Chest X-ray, AP view. Patient: 30 years old, sex F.
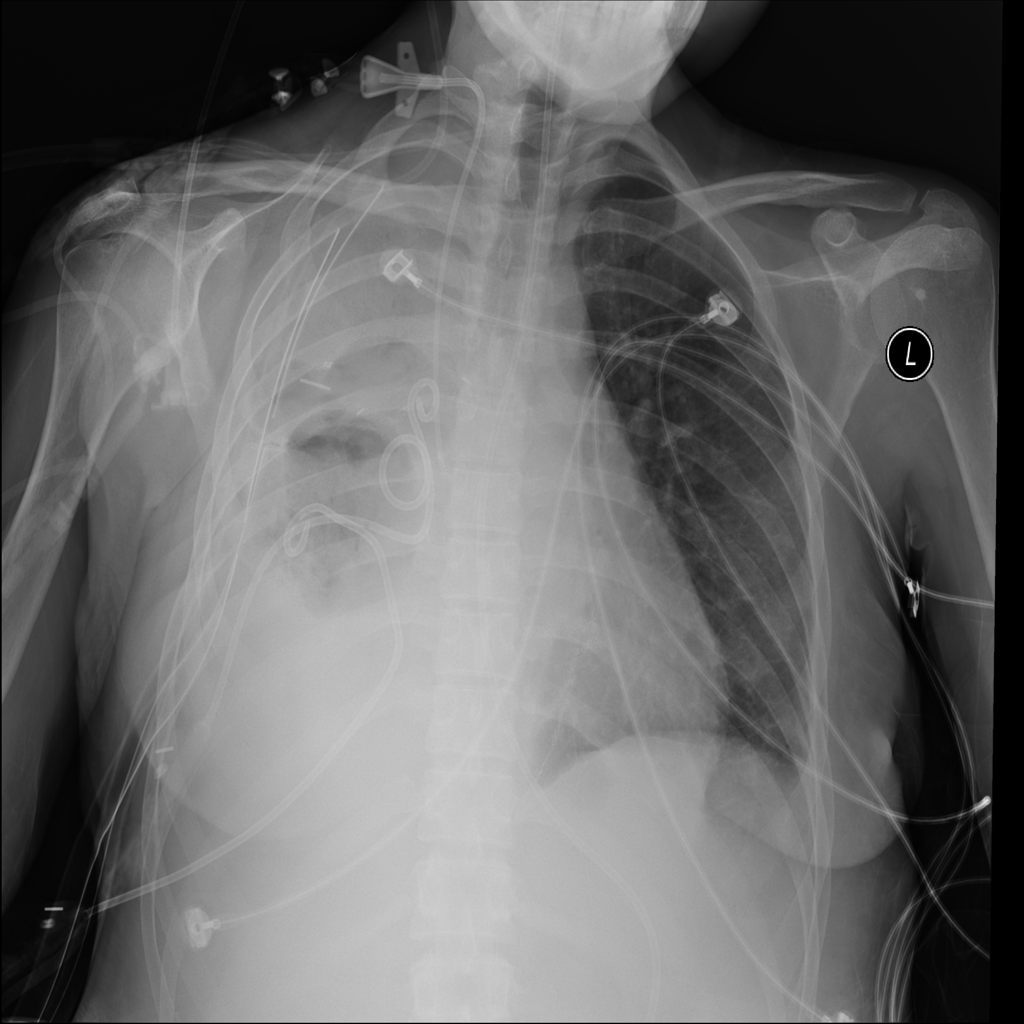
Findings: No Finding